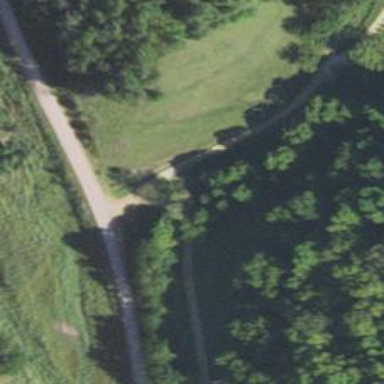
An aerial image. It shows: Driveway.